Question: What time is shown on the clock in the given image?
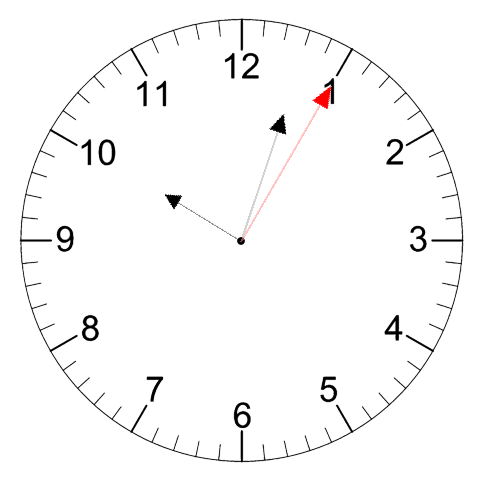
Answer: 10:03:05